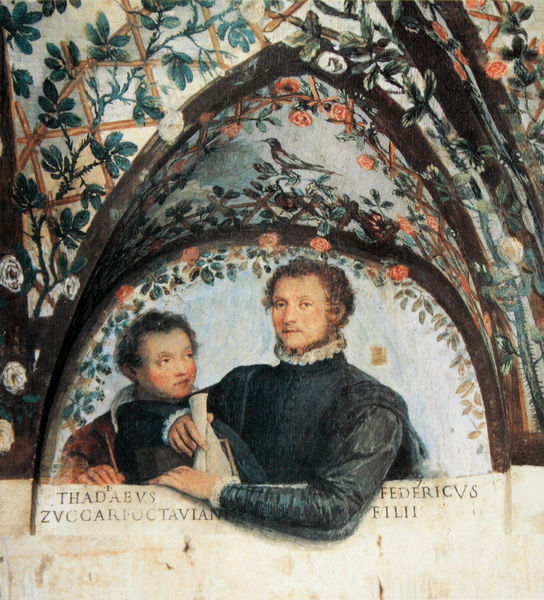
Titel: Federico und Taddeo Zuccari
Künstler: Federico Zuccari
Standort: Rom
Institution: Palazzo Zuccari
Schlagwörter: himmel, mann, vogel, weiß, grün, menschen, blumen, frau, frisur, grau, haar, köpfe, männer, zeichnung, blick, blüten, rose, rosen, rot, malerei, arm, augen, blicke, halten, kragen, taube, bildnis, portrait, porträt, strauch, brüstung, haare, reich, kind, paar, vater, blatt, locken, rosa, rouge, früchte, garten, ranken, balkon, schrift, wangen, papier, bogen, zwei, jungen, grafik, graphik, streng, wandgemälde, junge, name, doppelportrait, doppelporträt, gewölbe, knabe, buchstaben, koloriert, stift, ranke, fragment, krageb, spatz, schwul, spitzbogen, spitzbögen, mantegna, brief, dornen, schriftrolle, deckengemälde, fresko, verloren, laube, sohn, wort, deckenmalerei, latein, lateinisch, wörter, papyrus, satz, aufblicken, innschrift, neid, inschirft, kreuzgrad, kreuzgewolbe, rosendach, gesichtporträt, thadaeus, federicus, thadeus, fragmenr